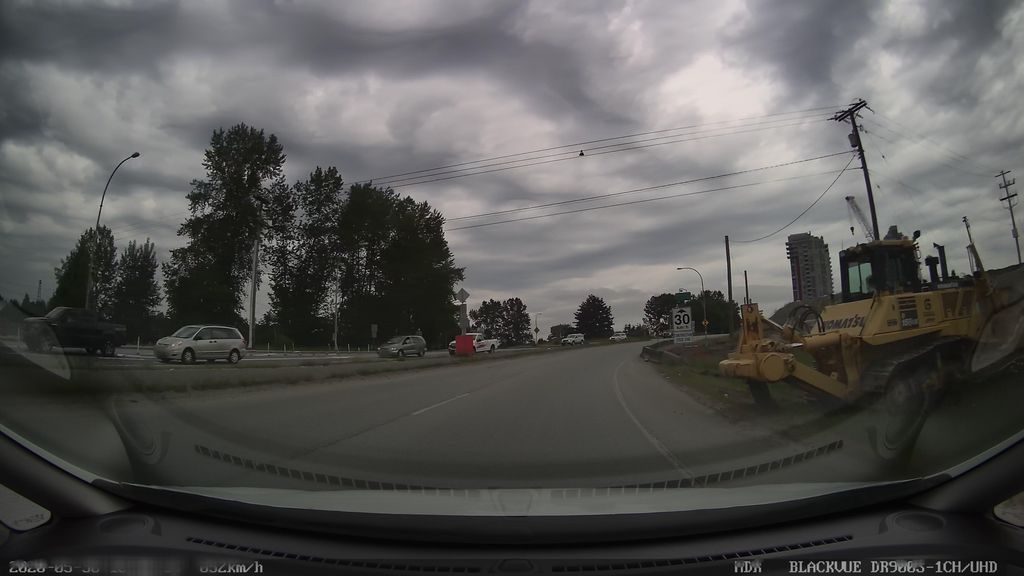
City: vancouver